Question: I have data logged on a 15 minute interval. I want to plot this data and have the x axis display a minor tick at each day, and a major tick each month. Here's a snippet of what I'm trying to do using Jan and Feb.
'''
#!/usr/bin/env python3
import numpy as np
import datetime as dt
import matplotlib.pyplot as plt
import matplotlib.dates as mdates
#make some data
t = np.arange(0, 5664, 1) # Jan and Feb worth of 15 minute steps
s = np.sin(2*np.pi*t) # data measured
#plot the data
fig, ax = plt.subplots()
ax.plot(t, s)
#select formatting
days = mdates.DayLocator()
daysfmt = mdates.DateFormatter('%d')
months = mdates.MonthLocator()
monthsfmt = mdates.DateFormatter('
%b')
'''
From the documentation and other Q&A's I have read and tried to piece together in my head, I understand that I need to tell matplotlib the formats I want to use for the x-axis. Here is where I am getting confused. I can't figure out how to indicate that the plot data is every 15 minutes (1440 samples per minor tick), and so when I show the plot there is nothing displayed on the graph. Or at least I think that's the cause...
'''
#apply formatting
ax.xaxis.set_major_locator(months)
ax.xaxis.set_major_formatter(monthsfmt)
ax.xaxis.set_minor_locator(days)
ax.xaxis.set_minor_formatter(daysfmt)
#select dates
datemin = dt.datetime.strptime('01/01/17', '%d/%m/%y')
datemax = dt.datetime.strptime('28/02/17', '%d/%m/%y')
ax.set_xlim(datemin, datemax)
plt.show()
'''
Plot Results

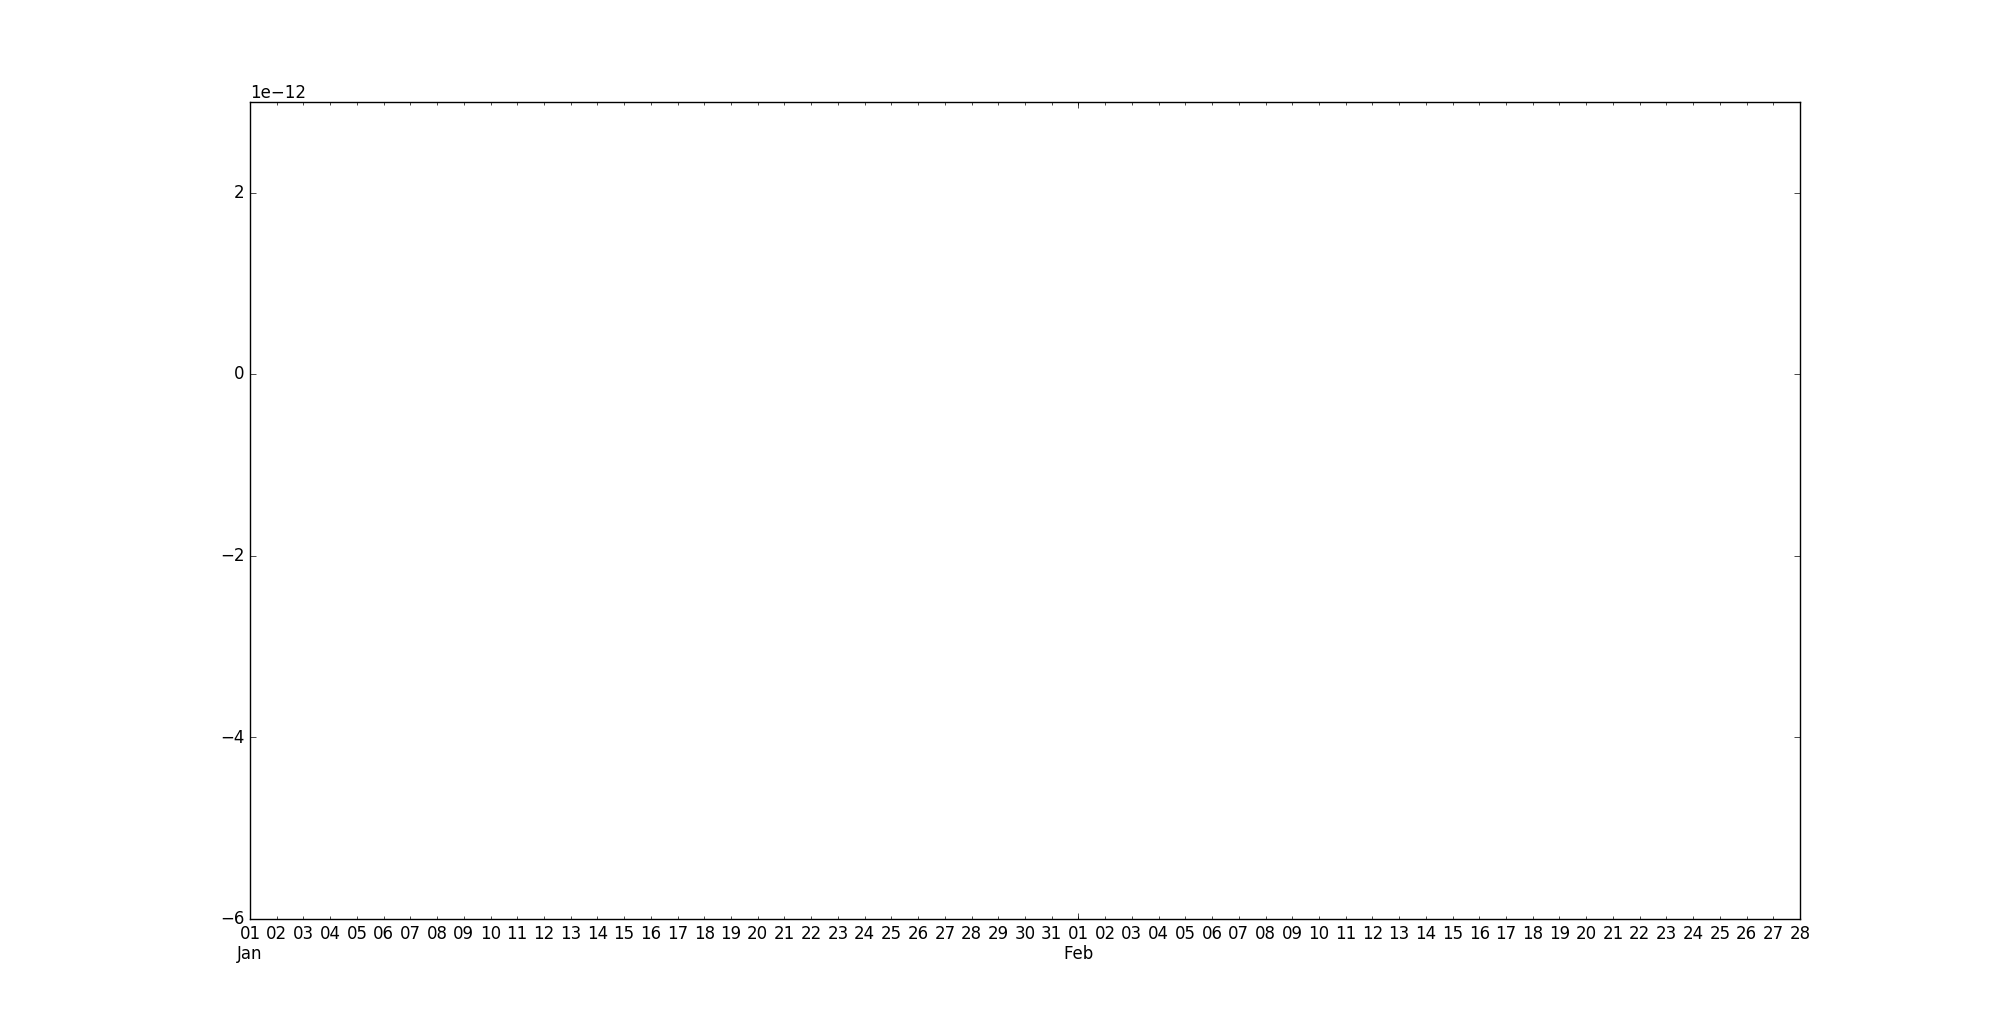
Answer: There, working ;)
There were two problems with your code:
1. you were plotting t and s, but setting the x axis with a wrong scale
2. you were only plotting the numerical noise of sin(x) because you were always using multiples of 2pi as argument to sin, and sin(n*2pi) = 0, for any integer n
Complete code:
'''
#!/usr/bin/env python3
import num
py as np
import datetime as dt
import matplotlib.pyplot as plt
import matplotlib.dates as mdates
#make some data
t = np.arange(0, 5664, 0.1) # Jan and Feb worth of 15 minute steps
s = np.sin(2*np.pi*t) # data measured
#plot the data
fig, ax = plt.subplots()
#ax.plot(t, s)
#select formatting
days = mdates.DayLocator()
daysfmt = mdates.DateFormatter('%d')
months = mdates.MonthLocator()
monthsfmt = mdates.DateFormatter('
%b')
#apply formatting
ax.xaxis.set_major_locator(months)
ax.xaxis.set_major_formatter(monthsfmt)
ax.xaxis.set_minor_locator(days)
ax.xaxis.set_minor_formatter(daysfmt)
#select dates
datemin = dt.datetime.strptime('01/01/17', '%d/%m/%y')
datemax = dt.datetime.strptime('28/02/17', '%d/%m/%y')
t0 = dt.datetime(2017,1,1)
t_datetime = [ t0 + dt.timedelta(minutes=15*t_) for t_ in t ]
ax.plot(t_datetime,s)
ax.set_xlim(t0, t_datetime[-1])
plt.show()
'''